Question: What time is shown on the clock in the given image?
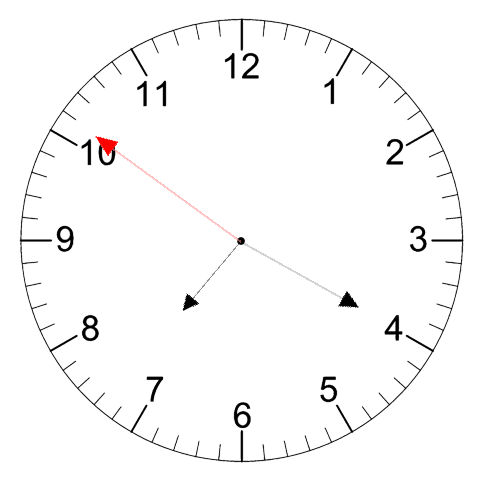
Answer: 07:19:51